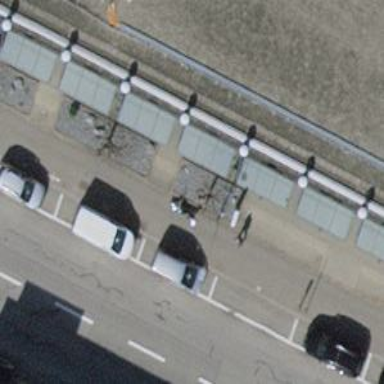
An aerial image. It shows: Bicycle parking area with wall loops for securing bikes.